Question: I'm testing an ASP.NET application using JMeter. Occasionally there will be an exception caused somewhere, and the page will redirect to an screen displaying the exception message.
How can I get JMeter to recognise this as a error? At the moment its showing as a green indicator, since I'm successfully getting a response.

I want to be able to recognise this as an error so it shows later on in the reporting/aggregation listeners.
Thanks.
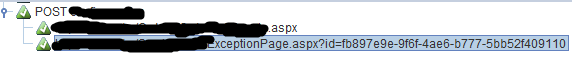
Answer: You need to add an assertion as a child to the request which can check the contents of the reply and raise an error if needed.
<URL>